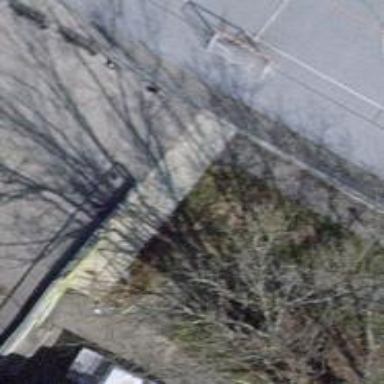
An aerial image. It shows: Set of steps on the road.